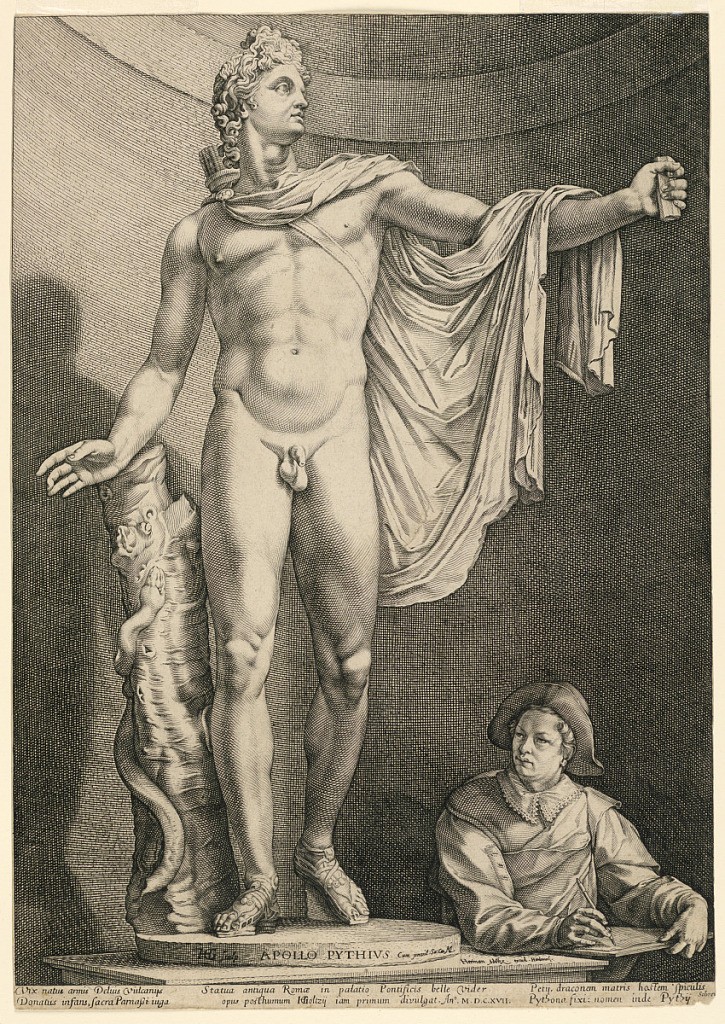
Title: Apollo Belvedere (Apollo Pythius)
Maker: Hendrik Goltzius, Netherlandish, 1558 – 1617
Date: ca. 1592–1617
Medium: engraving on laid paper
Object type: Print
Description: Vertical rectangle. The statue is seen frontally from below. Beside it, to the right, a student sketches it. Below, a six-line Latin inscription, the date and publisher's name.